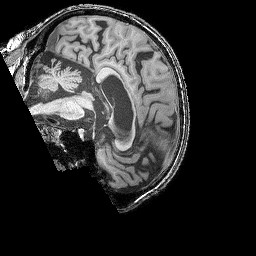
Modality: T1w
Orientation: sagittal
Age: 58
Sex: male
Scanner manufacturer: siemens
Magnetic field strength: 3 T
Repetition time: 2.25 s
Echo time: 0.00411 s